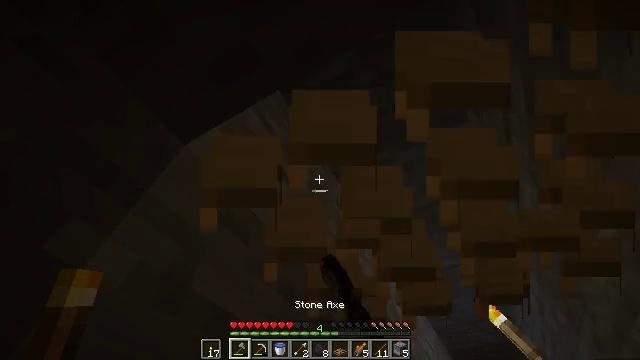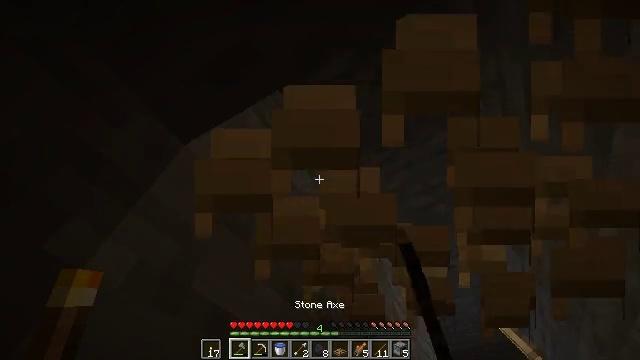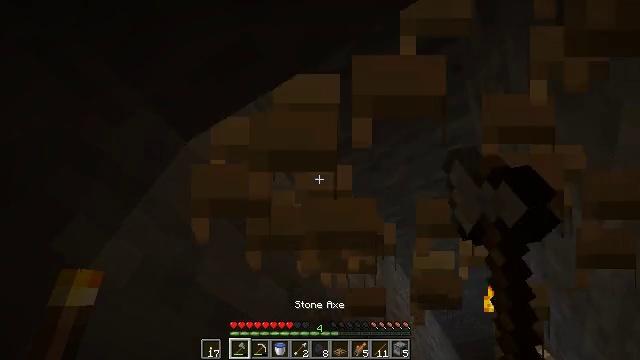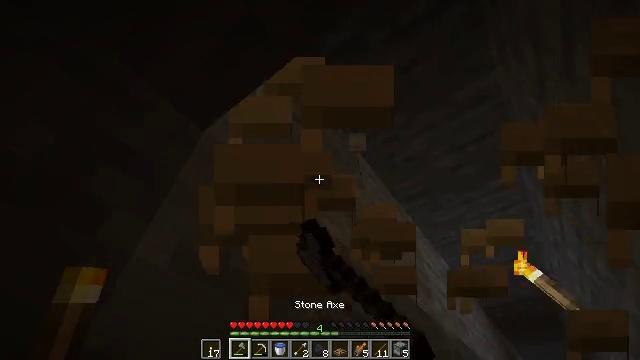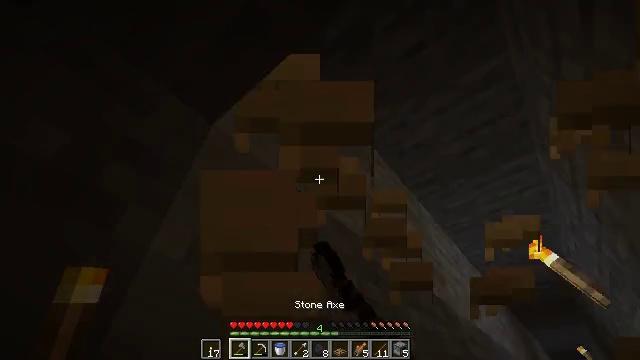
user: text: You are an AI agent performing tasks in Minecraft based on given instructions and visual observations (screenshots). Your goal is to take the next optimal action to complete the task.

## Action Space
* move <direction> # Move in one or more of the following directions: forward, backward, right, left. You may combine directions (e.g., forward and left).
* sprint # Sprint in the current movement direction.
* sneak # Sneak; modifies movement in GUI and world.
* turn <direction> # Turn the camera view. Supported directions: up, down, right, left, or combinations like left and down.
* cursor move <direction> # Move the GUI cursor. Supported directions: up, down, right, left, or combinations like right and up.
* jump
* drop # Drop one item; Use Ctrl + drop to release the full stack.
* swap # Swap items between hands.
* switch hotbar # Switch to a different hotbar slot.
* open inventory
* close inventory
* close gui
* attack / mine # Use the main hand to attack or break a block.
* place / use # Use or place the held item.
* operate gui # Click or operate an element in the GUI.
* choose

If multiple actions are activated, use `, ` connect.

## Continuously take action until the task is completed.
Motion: motion action
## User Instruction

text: Remove the oak trapdoor from its place.
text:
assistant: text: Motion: attack / mine
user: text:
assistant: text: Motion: turn down, attack / mine
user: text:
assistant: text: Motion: turn left and down, attack / mine
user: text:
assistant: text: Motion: turn left and down, attack / mine
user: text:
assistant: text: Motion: attack / mine